Question: I've got an Android notification which is updated every few minutes.
Firstly I create a 'Builder' like that:
'''
NotificationCompat.Builder mBuilder = new NotificationCompat.Builder(context);
'''
And then, for first time when I show it and every time I update it, I use this code:
'''
mBuilder.setContentTitle("Title");
mBuilder.setContentText("Text");
NotificationManager manager = (NotificationManager)
context.getSystemService(Context.NOTIFICATION_SERVICE);
manager.notify(0, mBuilder.build());
'''
But in the upper right corner of notification, Android still shows the time of when it was first displayed to the user. I'd like it to . I know that it's possible because Facebook's Messenger app does that - changes the displayed time when a new message is sent.
How can I achieve that?

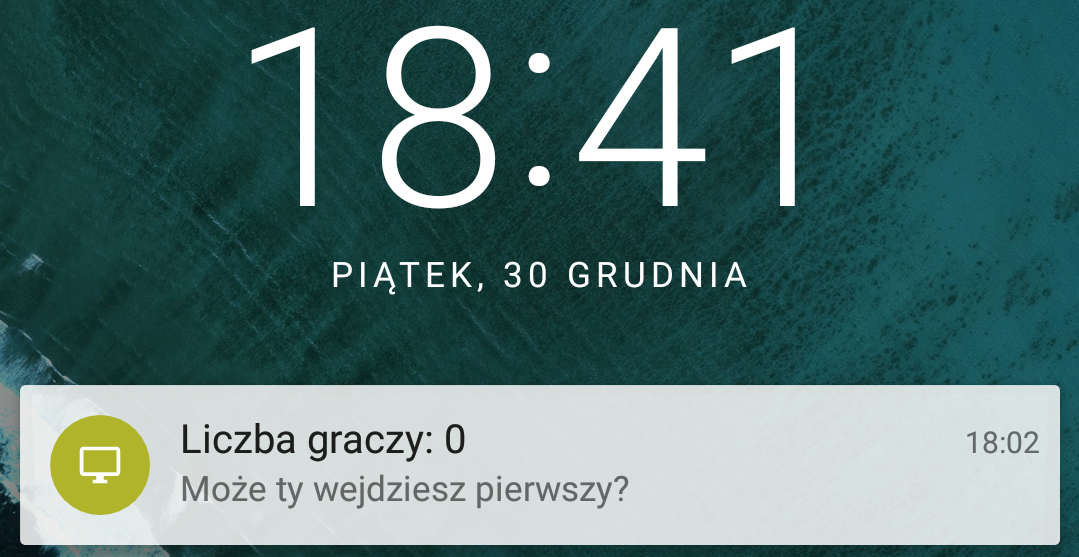
Answer: You're probably looking for 'NotificationCompat.Builder#setWhen(long)'. Supplying it with 'System.currentTimeMillis()' should update the timestamp to the current time.
In addition if you want that timestamp to appear on Android N or higher, you need to call 'NotificationCompat.Builder#setShowWhen(true)' at some point because it defaults to false.
Source: <URL>